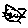
Label: cat